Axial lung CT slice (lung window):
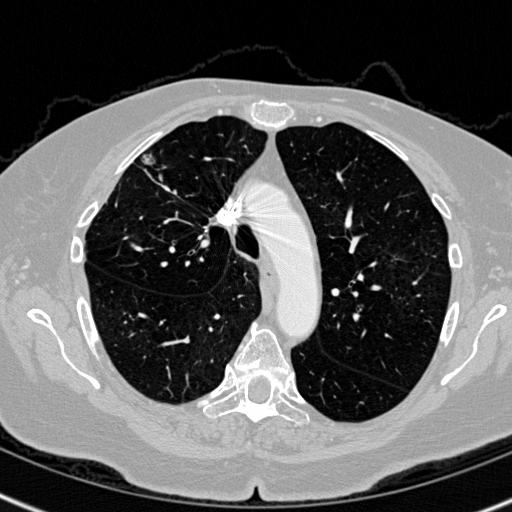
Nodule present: no